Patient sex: M
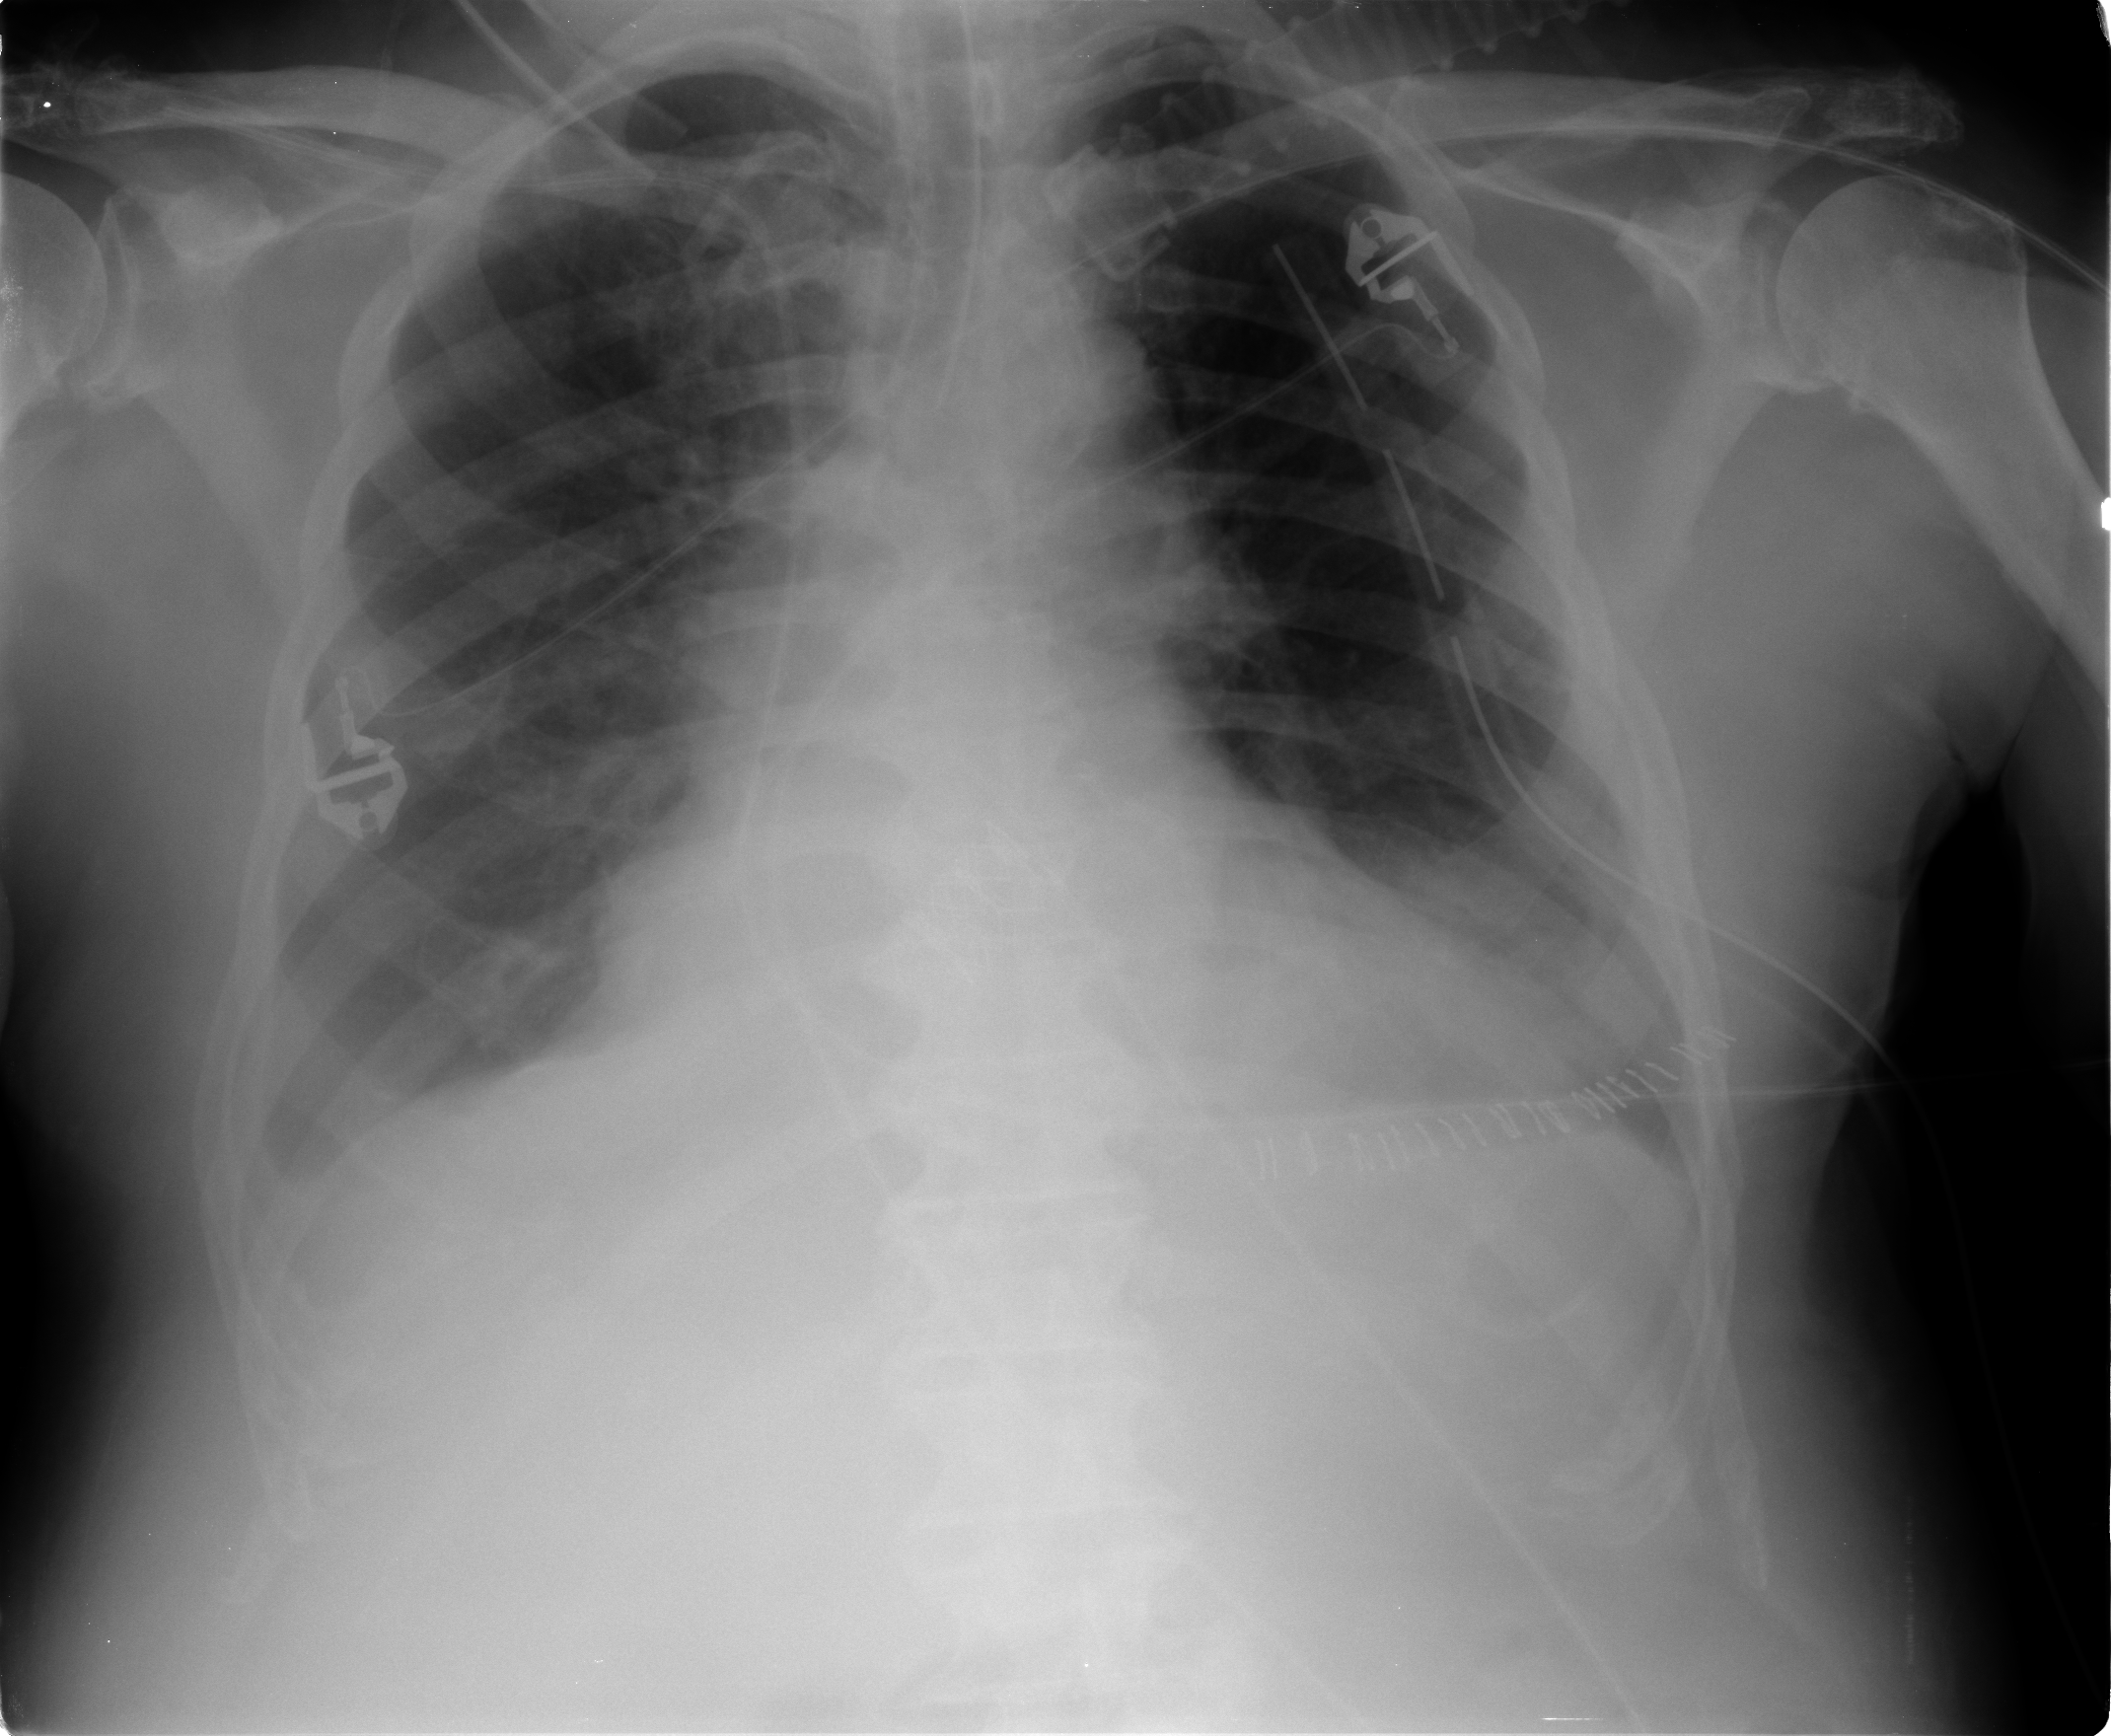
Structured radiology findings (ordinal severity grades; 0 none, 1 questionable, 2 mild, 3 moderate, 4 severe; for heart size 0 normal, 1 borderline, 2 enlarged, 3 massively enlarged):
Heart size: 2
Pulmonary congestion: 0
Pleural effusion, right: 1
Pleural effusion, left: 1
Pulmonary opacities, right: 0
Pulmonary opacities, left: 0
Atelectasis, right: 2
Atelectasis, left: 2